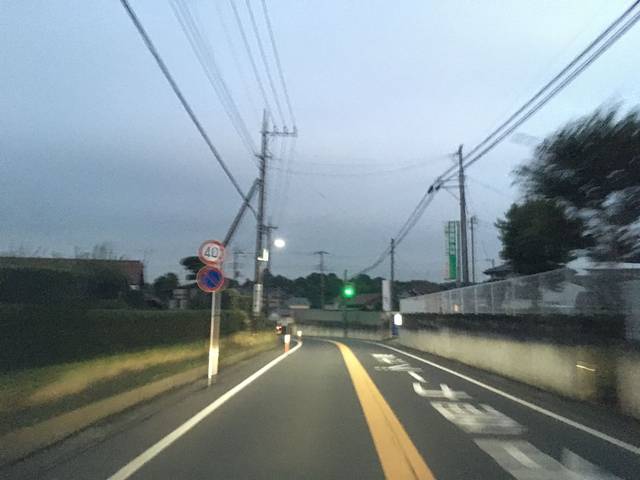
Region: Japan
Coordinates: 35.795, 139.407